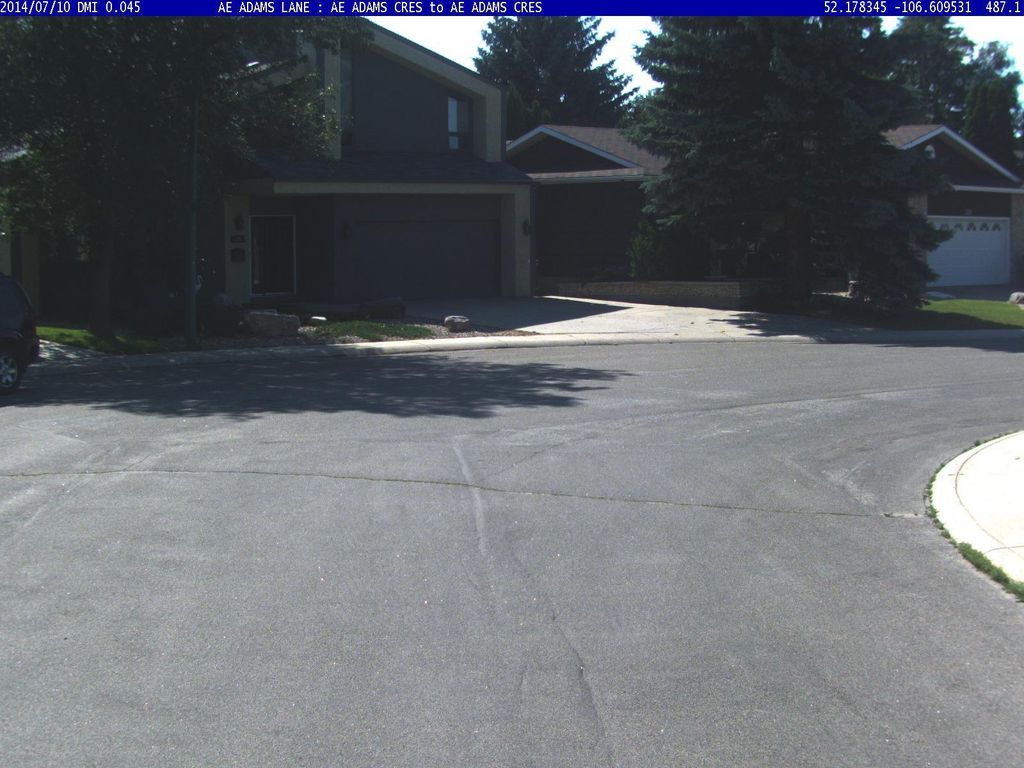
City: saskatoon